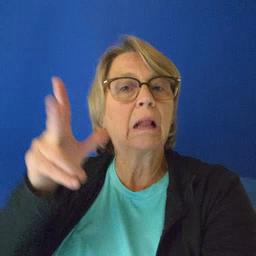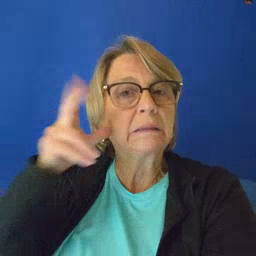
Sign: listen